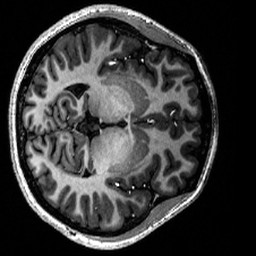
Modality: T1w
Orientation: axial
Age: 21
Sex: female
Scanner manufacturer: siemens
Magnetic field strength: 6.98 T
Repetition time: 6 s
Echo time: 0.00299 s